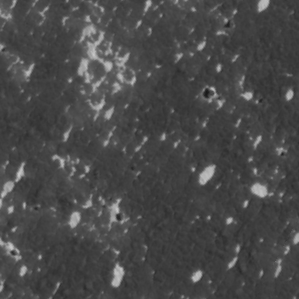
Label: frost